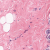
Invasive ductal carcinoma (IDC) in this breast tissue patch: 0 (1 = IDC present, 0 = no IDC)